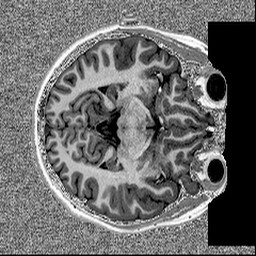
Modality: MP2RAGE
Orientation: axial
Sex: female